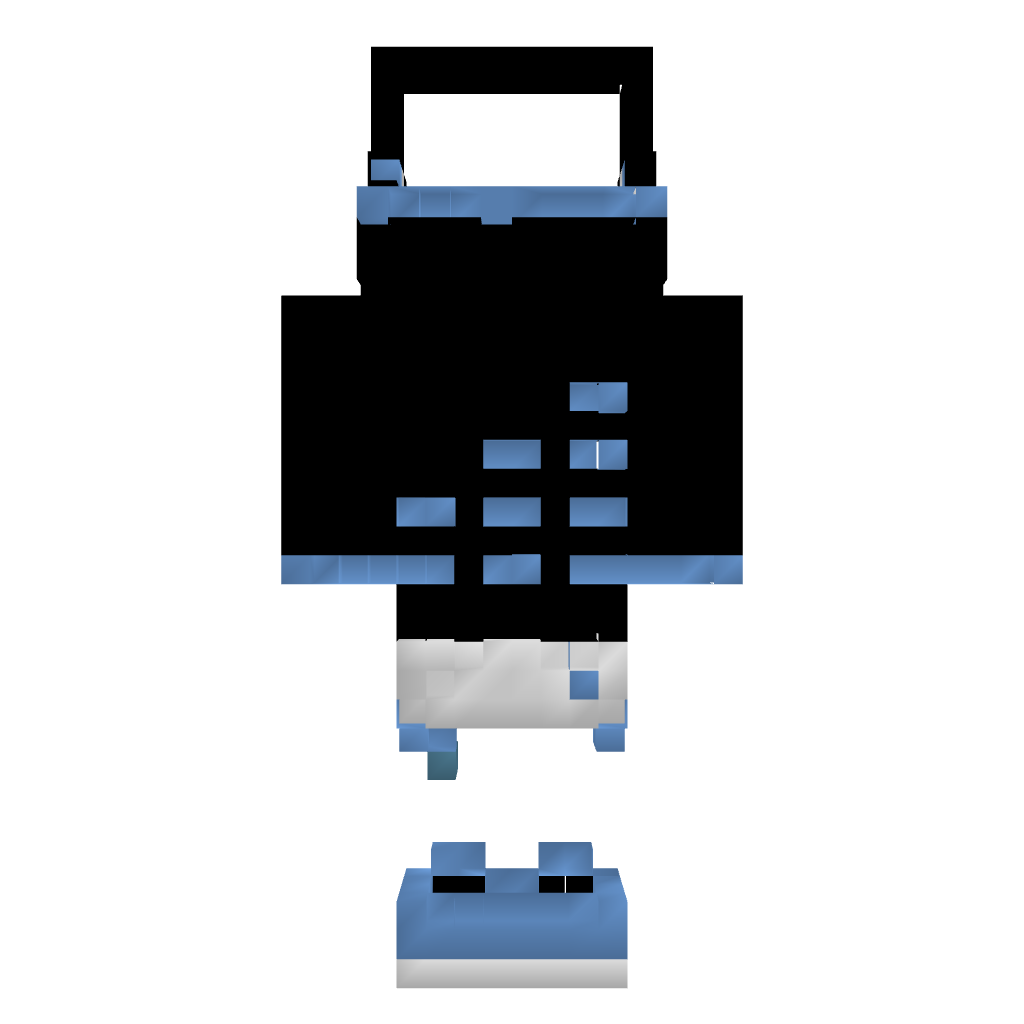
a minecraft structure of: Elegance Statue bad low quality